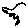
Label: bird